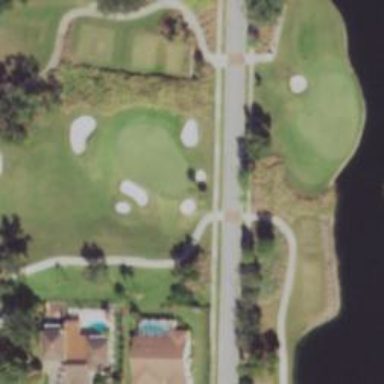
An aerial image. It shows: Golf hole.